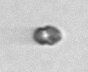
Label: Heterocapsa_rotundata